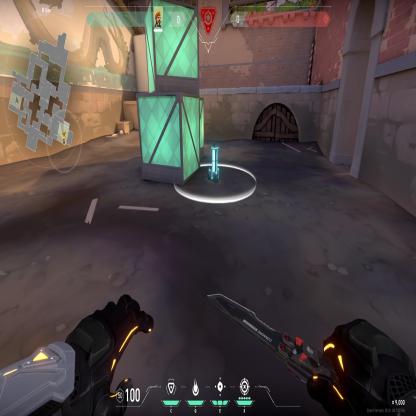
Label: planted spike